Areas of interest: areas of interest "Exhibition and Convention Center"
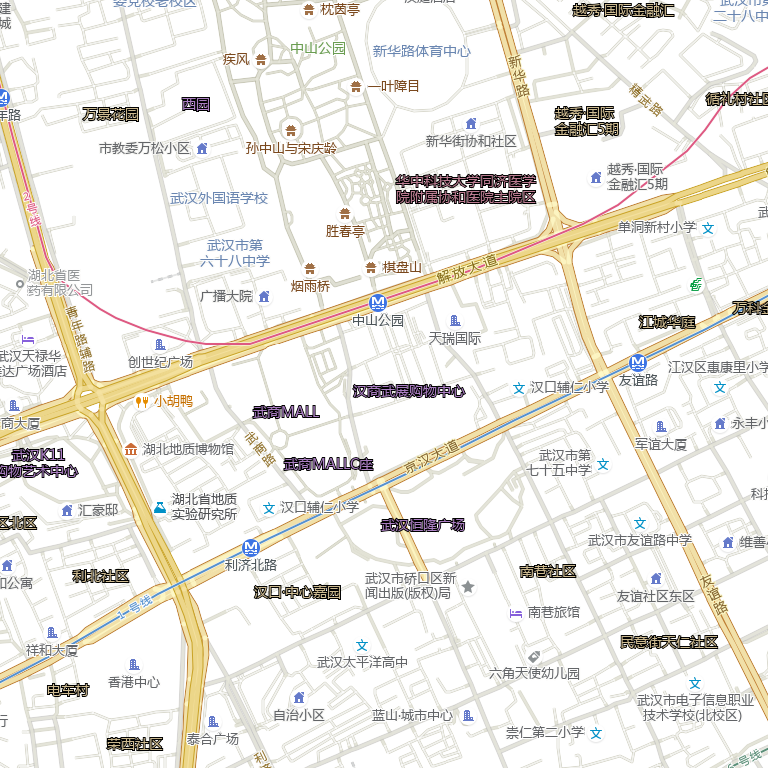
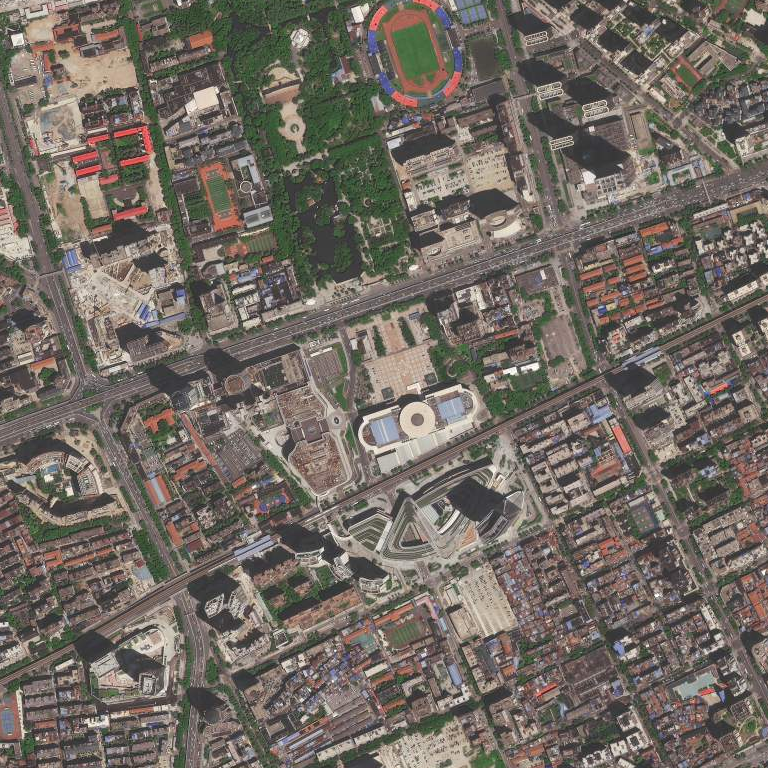